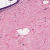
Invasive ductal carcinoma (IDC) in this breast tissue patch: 0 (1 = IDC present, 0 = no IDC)